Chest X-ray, PA view. Patient: 44 years old, sex M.
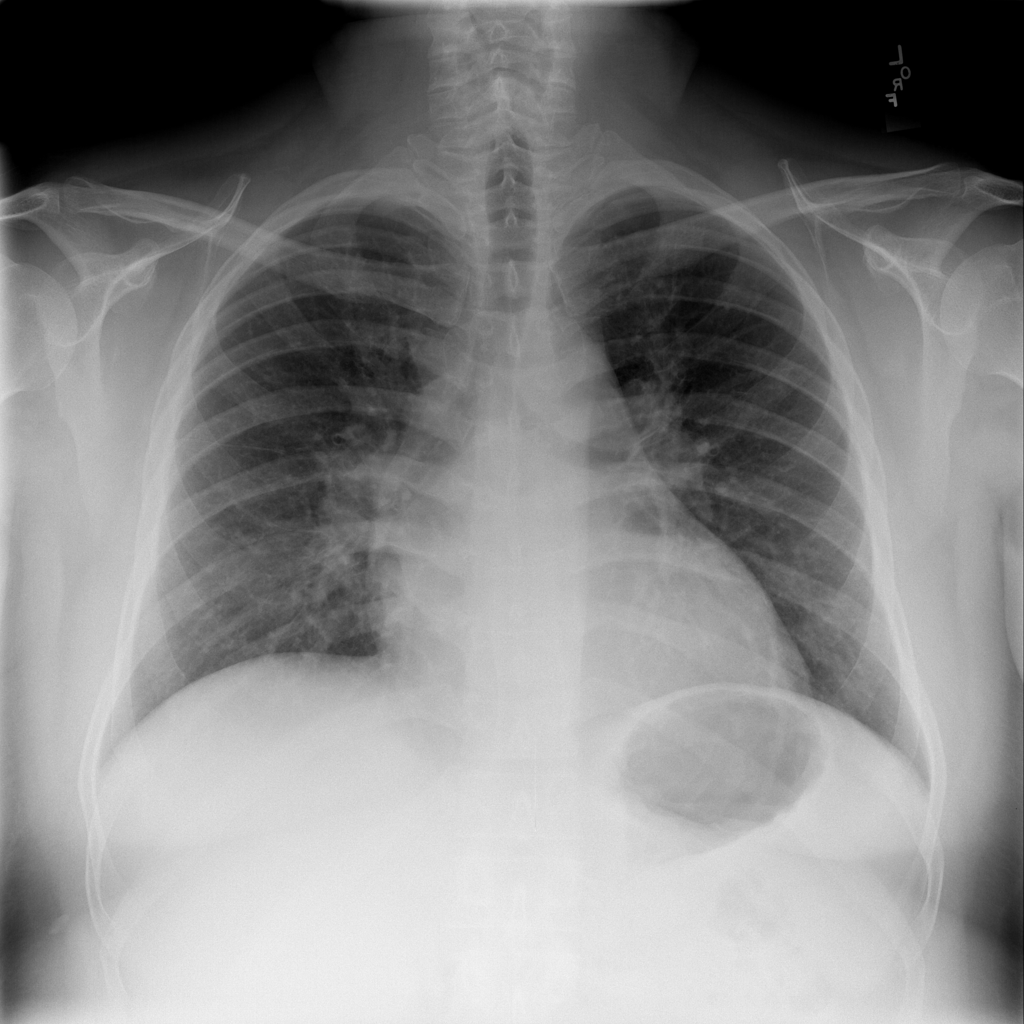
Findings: No Finding